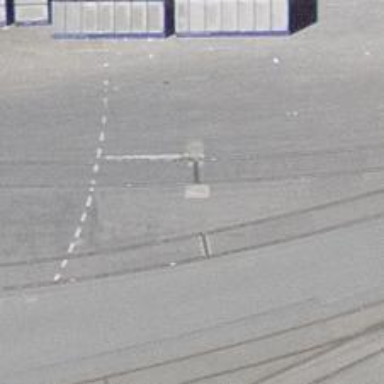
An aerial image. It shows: Single railway spur track.